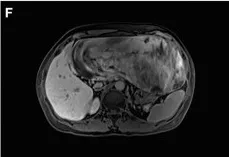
A progressive uneven enhancement was observed after the infusion of contrast material (D-F).
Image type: radiology (mri)